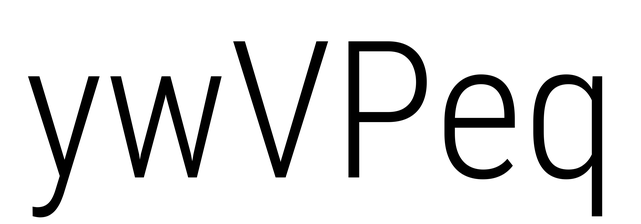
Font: Roboto_Condensed_Light